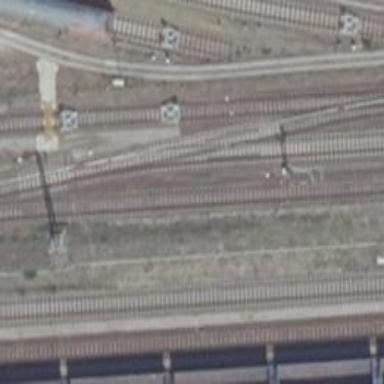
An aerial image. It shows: Siding railway line with electrified contact line for the trains.